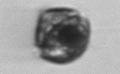
Label: Scrippsiella